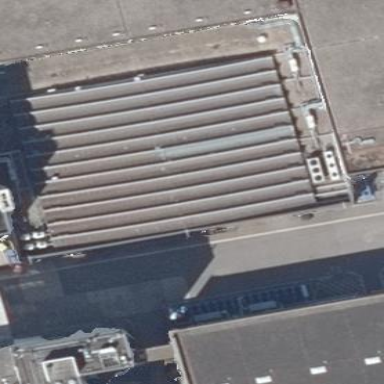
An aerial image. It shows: Industrial building with shed-shaped roof.